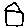
Label: house